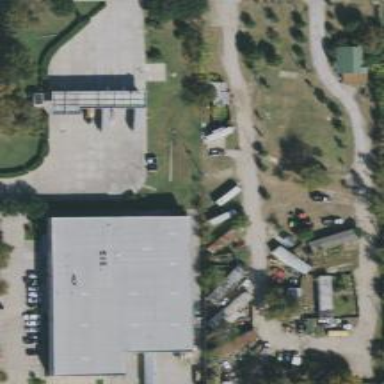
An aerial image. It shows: Warehouse.